Question:
I am looking for the way to write an effect like the image above (from the Groupon app) for a view. Using the code below, I tried to get a shadow going, but it's not working. The effect I am looking for is the view getting darker from top to bottom. Can anybody tell me what I've done wrong, and how to get closer to the effect Groupon gets?
'''
view.layer.shadowColor = [[UIColor blackColor] CGColor];
view.layer.shadowRadius = 8.0f;
view.layer.shadowOpacity = 0.75f;
UIBezierPath *path = [UIBezierPath bezierPathWithRoundedRect:view.bounds cornerRadius:4.0];
view.layer.shadowPath = path.CGPath;
'''
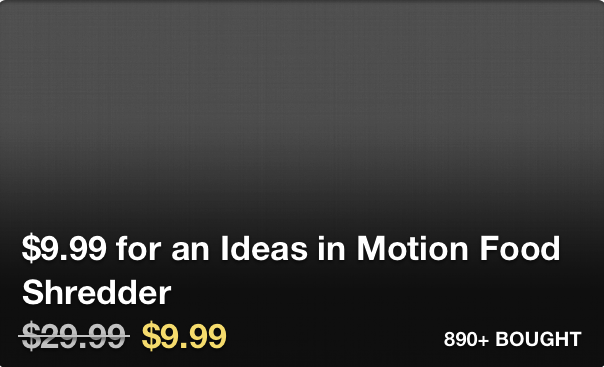
Answer: The effect you're looking for is called a gradient. (In iOS terms, a shadow is a duplicate of some object, blurred, tinted and offset.)
You can use a <URL> to get the kind of effect you're looking for; try adding one of these as a sublayer of your view.